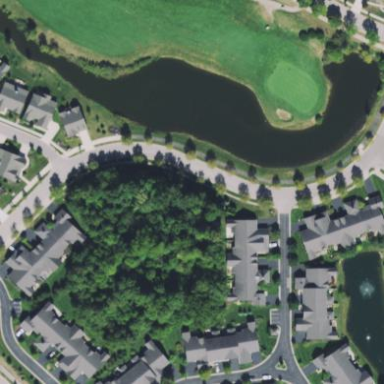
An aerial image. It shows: Water hazard on golf course. The hazard is natural water feature.